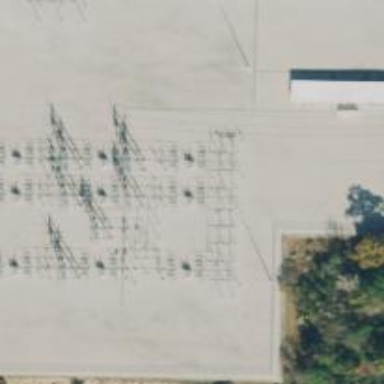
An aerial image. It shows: Switch used for power control.